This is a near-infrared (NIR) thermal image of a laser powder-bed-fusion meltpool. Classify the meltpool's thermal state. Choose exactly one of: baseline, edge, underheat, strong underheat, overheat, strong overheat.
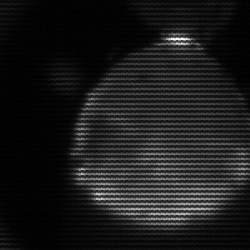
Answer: edge